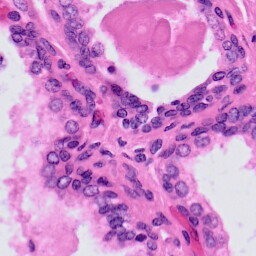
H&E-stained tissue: Prostate